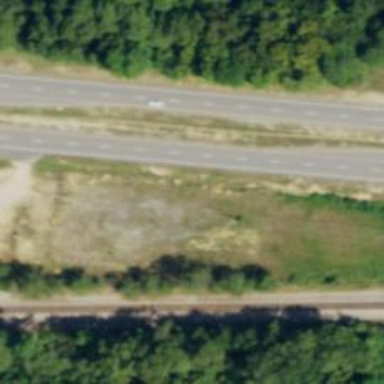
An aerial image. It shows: Primary highway with asphalt surface that includes dual carriageway.